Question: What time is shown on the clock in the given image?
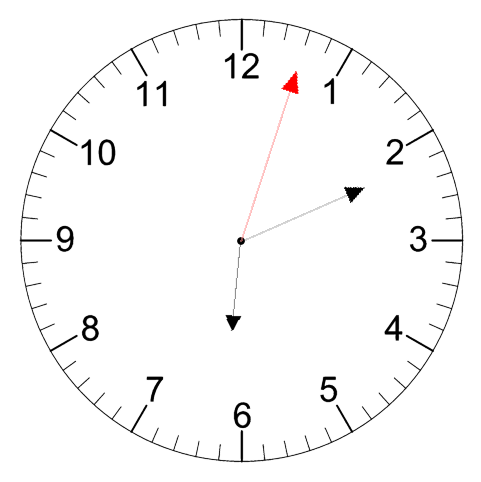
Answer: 06:11:03